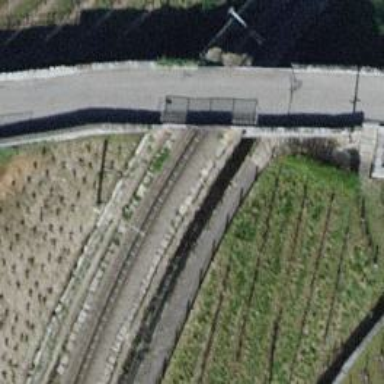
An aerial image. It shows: Narrow-gauge railway track electrified by contact line.